Question: I have an assignment to make a class with a figures and i have to use constructors to implement it. The problem is my write function only writes properly the value of the given circuit but neither pole nor circuit. Instead of writes "nan".
I have added "debbuging couts" to check if the function counts the pole and circuit properly.
'''
#include <iostream>
#include <cmath>
class Figura
{
protected:
double pole;
double circuit;
public:
virtual double funkcja_pole(double A) = 0;
virtual double funkcja_circuit(double B) = 0;
virtual void write() = 0;
Figura(double, double);
};
class Circle: public Figura
{
private:
double radius;
public:
Circle(double);
void write()
{
std::cout << "Radius = " << radius << std::endl;
std::cout << "Pole = " << pole << std::endl;
std::cout << "Circuit = " << circuit << std::endl;
}
double funkcja_pole(double A)
{
pole = 3.14 * A*A;
std::cout << "pole:" << pole << std::endl;
}
double funkcja_circuit(double B)
{
circuit = 3.14 * 2*B;
std::cout << "circuit:" << circuit << std::endl;
}
};
Figura::Figura(double POLE, double CIRCUIT):
pole(POLE), circuit(CIRCUIT) {}
Circle::Circle(double RADIUS):
radius(RADIUS), Figura(funkcja_pole(RADIUS),funkcja_circuit(RADIUS)) {}
int main()
{
Circle my_circle(2);
Figura *wsk;
wsk = &my_circle;
wsk->write();
}
'''
Result:

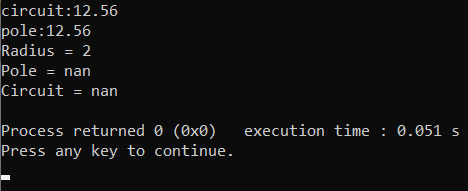
Answer: You are not returning the computed values:
'''
double funkcja_pole(double A)
{
double pole = 3.14 * A*A;
std::cout << "pole:" << pole << std::endl;
return pole;
}
'''
You should refactor your code so that everything is a little bit more organized:
'''
class Circle: public Figura
{
private:
double radius;
public:
Circle(double);
void write()
{
std::cout << "Radius = " << radius << std::endl;
std::cout << "Pole = " << pole << std::endl;
std::cout << "Circuit = " << circuit << std::endl;
}
private:
double funkcja_pole(double A)
{
double pole = 3.14 * A*A;
std::cout << "pole:" << pole << std::endl;
return pole;
}
double funkcja_circuit(double B)
{
double circuit = 3.14 * 2*B;
std::cout << "circuit:" << circuit << std::endl;
return circuit;
}
};
Figura::Figura(double POLE, double CIRCUIT):
pole(POLE), circuit(CIRCUIT) {}
Circle::Circle(double RADIUS):
Figura(funkcja_pole(RADIUS),funkcja_circuit(RADIUS)), radius(RADIUS) {}
'''